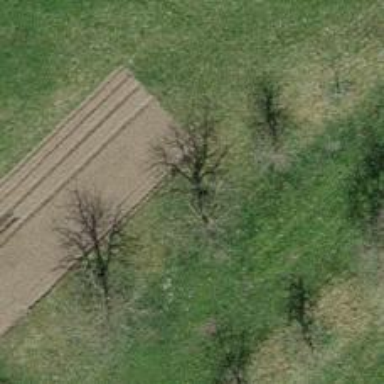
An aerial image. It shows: Single tag "natural: tree."